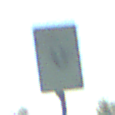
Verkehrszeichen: AnkuendigungOderFortsetzungUmleitungOhnePfeilsymbol
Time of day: MorningAfternoon
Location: Outdoor (Nature)
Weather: Clear
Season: NotSpecified
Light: Natural